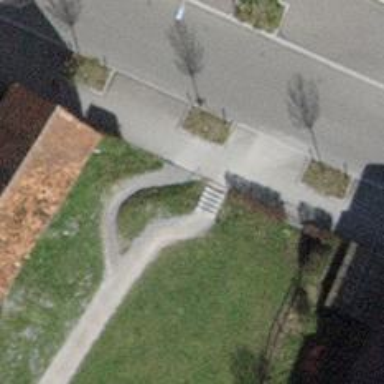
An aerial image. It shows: Set of concrete steps.